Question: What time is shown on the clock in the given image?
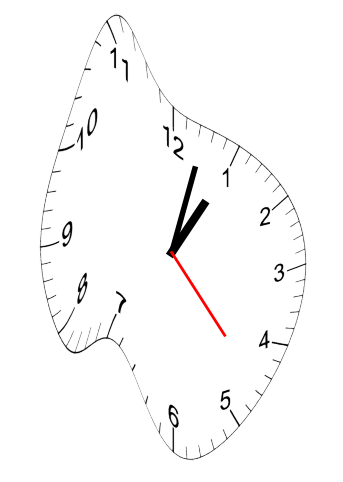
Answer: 01:02:23